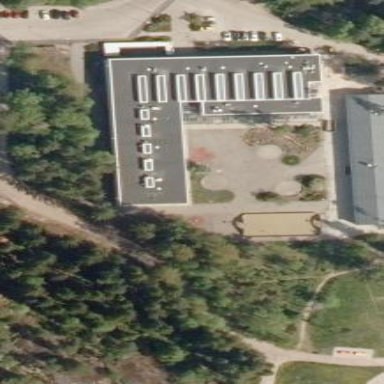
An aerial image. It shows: School building.